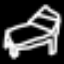
Label: bed